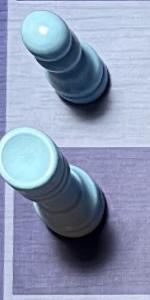
Label: Rook_White